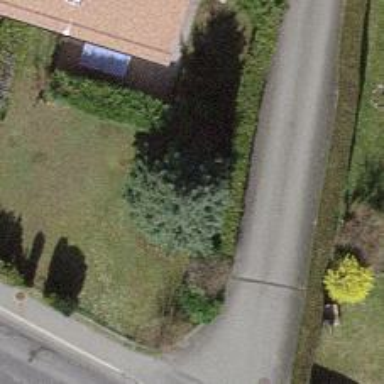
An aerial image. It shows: Deciduous broadleaved tree in garden.